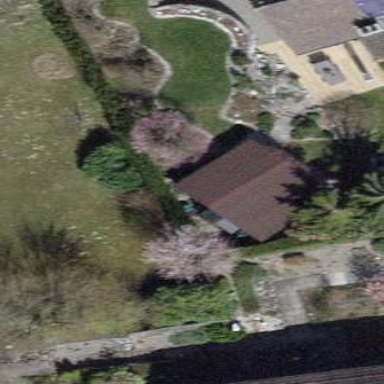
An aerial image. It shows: Shed.